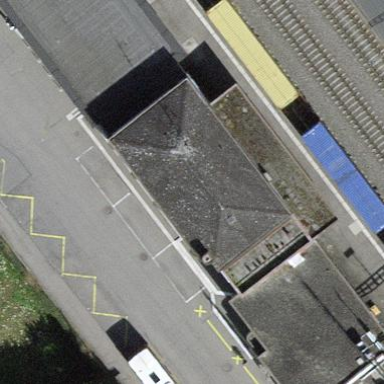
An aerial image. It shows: Train station building.